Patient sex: M
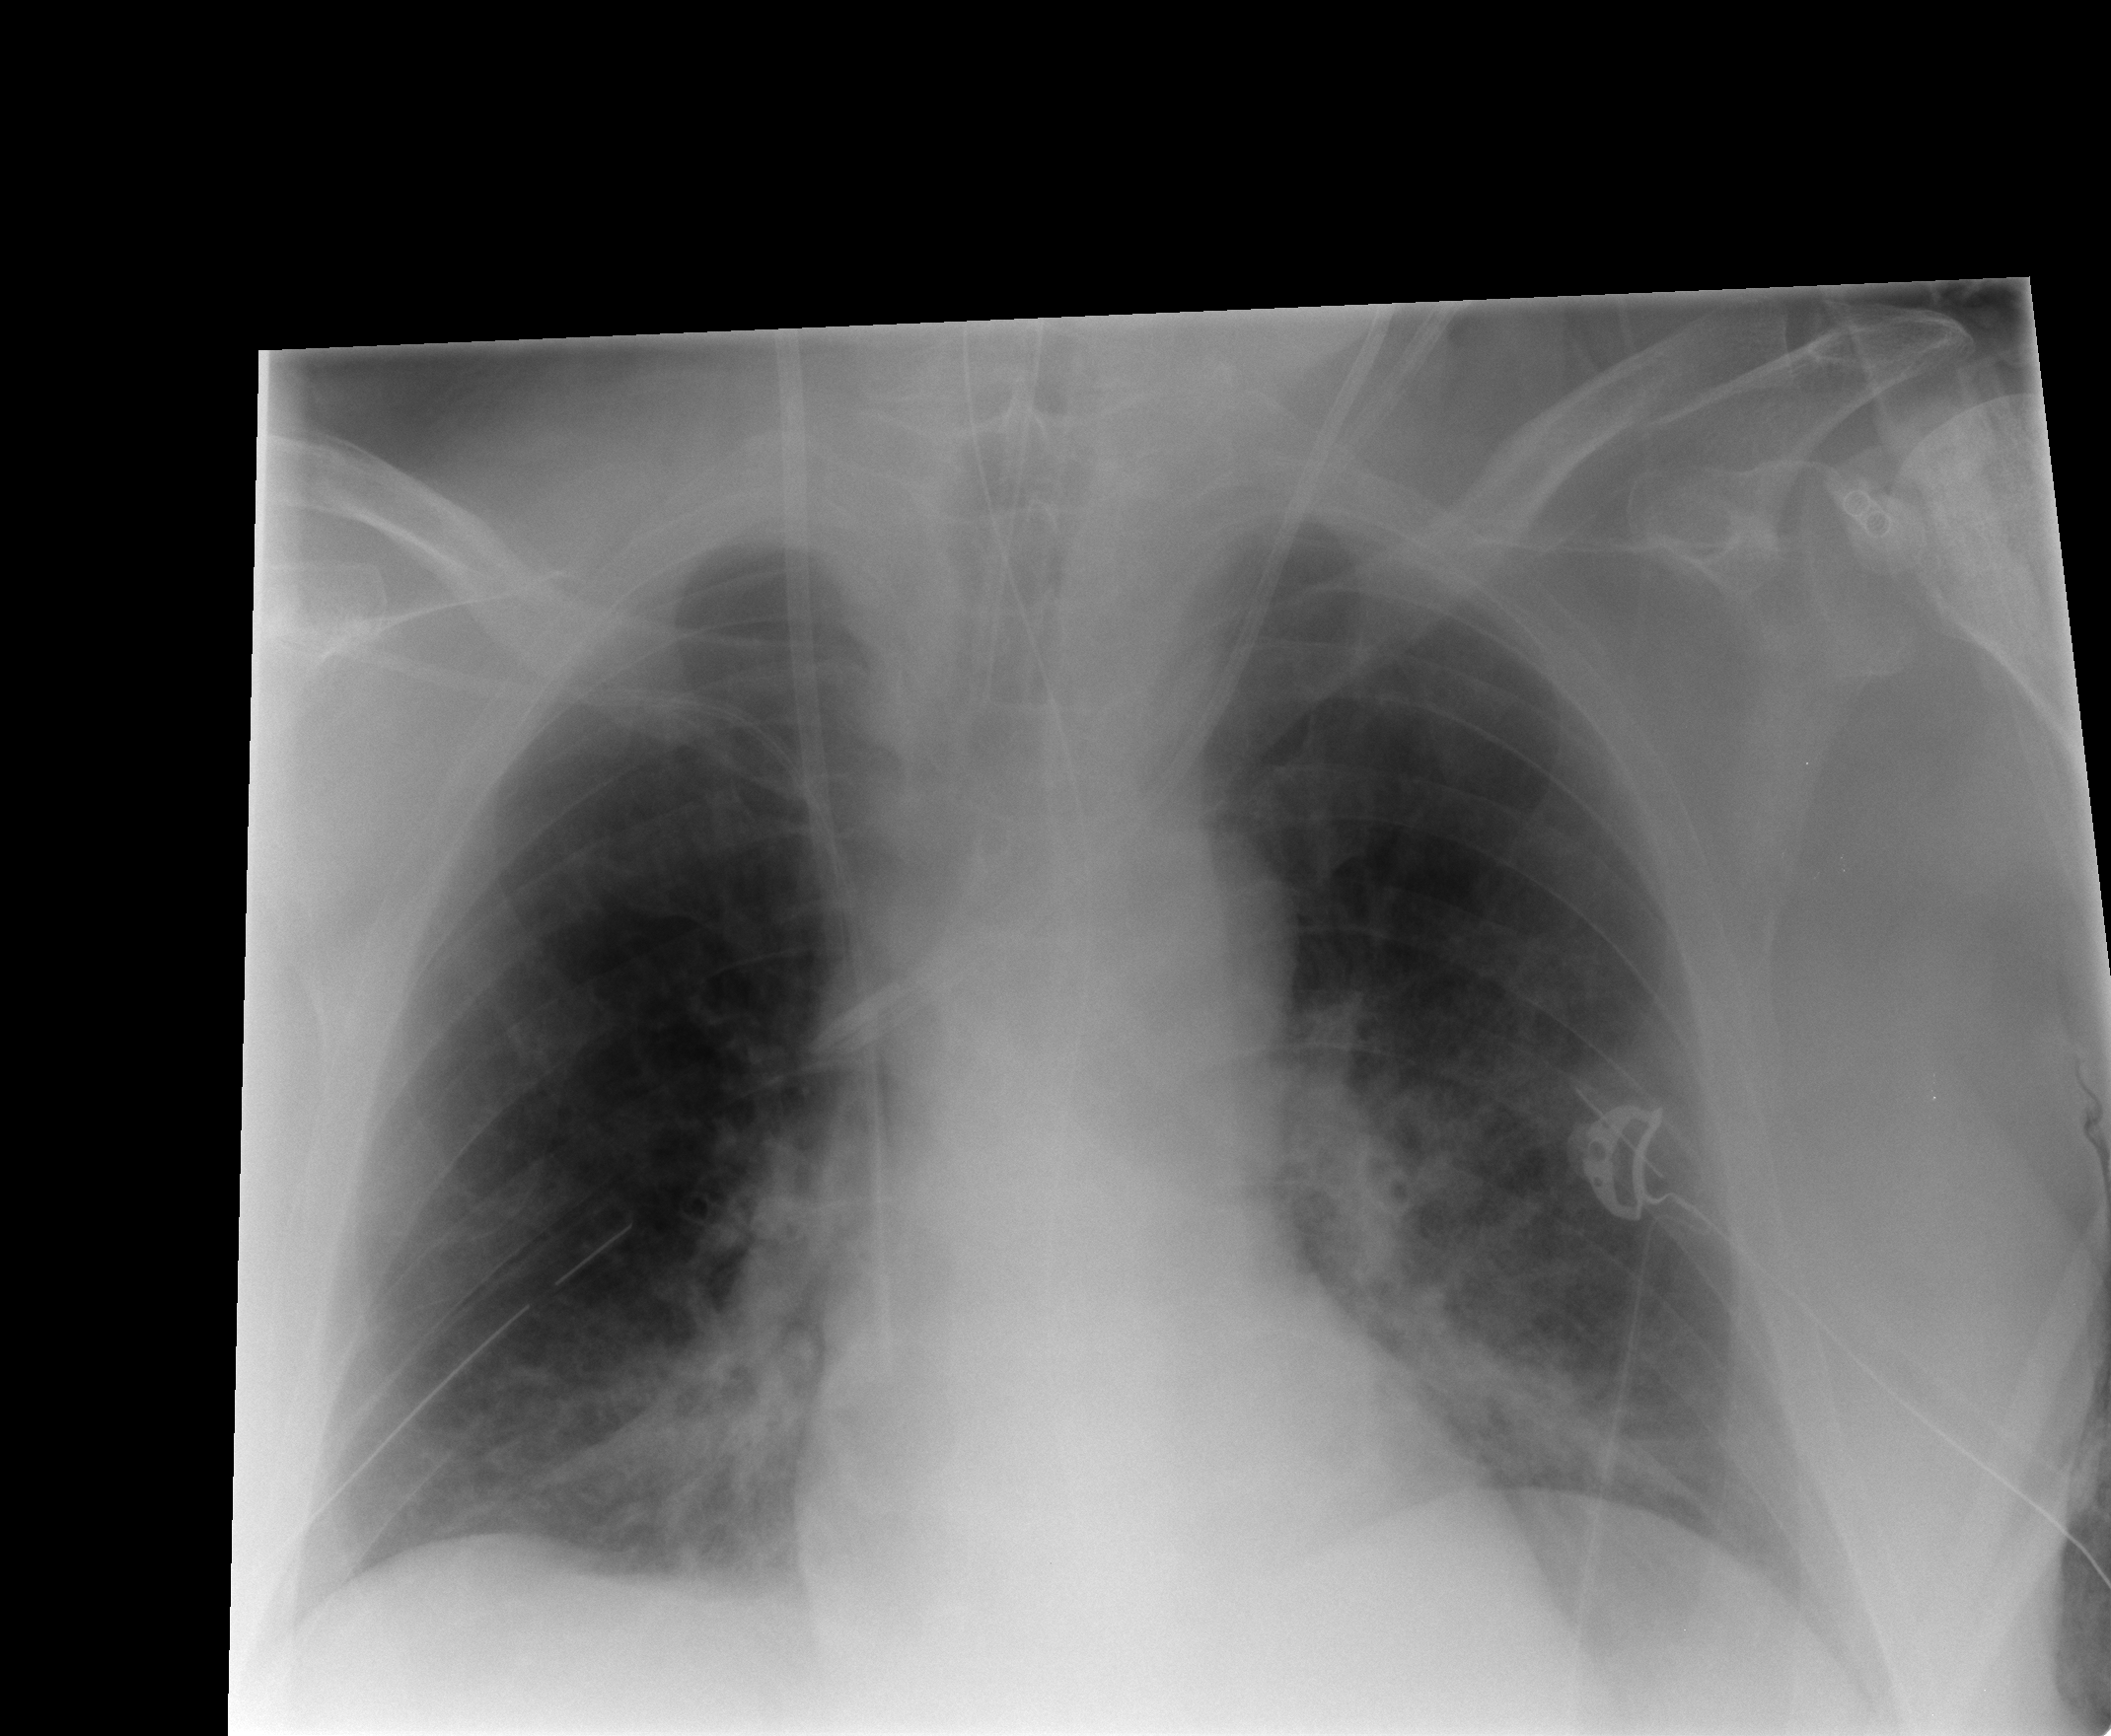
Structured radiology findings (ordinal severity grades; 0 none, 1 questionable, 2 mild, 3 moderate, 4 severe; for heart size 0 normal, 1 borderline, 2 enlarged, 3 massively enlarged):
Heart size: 0
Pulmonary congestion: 2
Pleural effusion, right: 0
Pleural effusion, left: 1
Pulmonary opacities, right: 2
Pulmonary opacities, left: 2
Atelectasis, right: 2
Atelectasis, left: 2